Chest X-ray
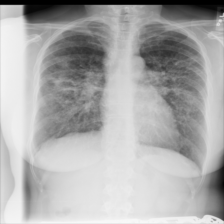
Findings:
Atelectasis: negative
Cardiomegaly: negative
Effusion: negative
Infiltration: positive
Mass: negative
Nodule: negative
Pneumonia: negative
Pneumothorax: negative
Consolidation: negative
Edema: negative
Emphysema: negative
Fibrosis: negative
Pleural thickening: negative
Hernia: negative